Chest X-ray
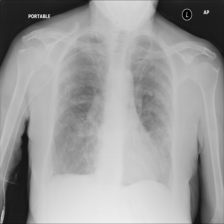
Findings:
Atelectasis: negative
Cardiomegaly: negative
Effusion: negative
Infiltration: positive
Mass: negative
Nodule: negative
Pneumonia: negative
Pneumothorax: negative
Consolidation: negative
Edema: negative
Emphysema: negative
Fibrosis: negative
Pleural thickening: negative
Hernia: negative